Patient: sex M, age 63
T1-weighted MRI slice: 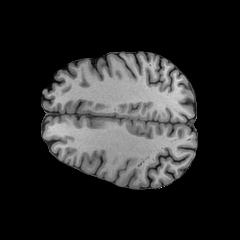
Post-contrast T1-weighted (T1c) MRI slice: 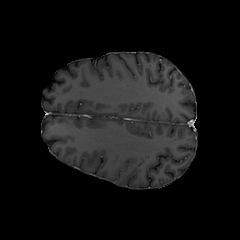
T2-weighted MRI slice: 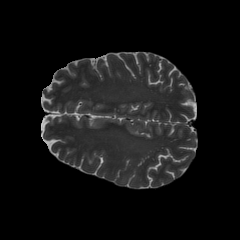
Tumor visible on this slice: yes
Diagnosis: Glioblastoma, IDH-wildtype
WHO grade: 4